Interaction volume radius: 10 \u00c5
Interaction volume height: 40 \u00c5
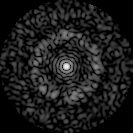
Disorder parameter: 0.8441